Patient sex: F
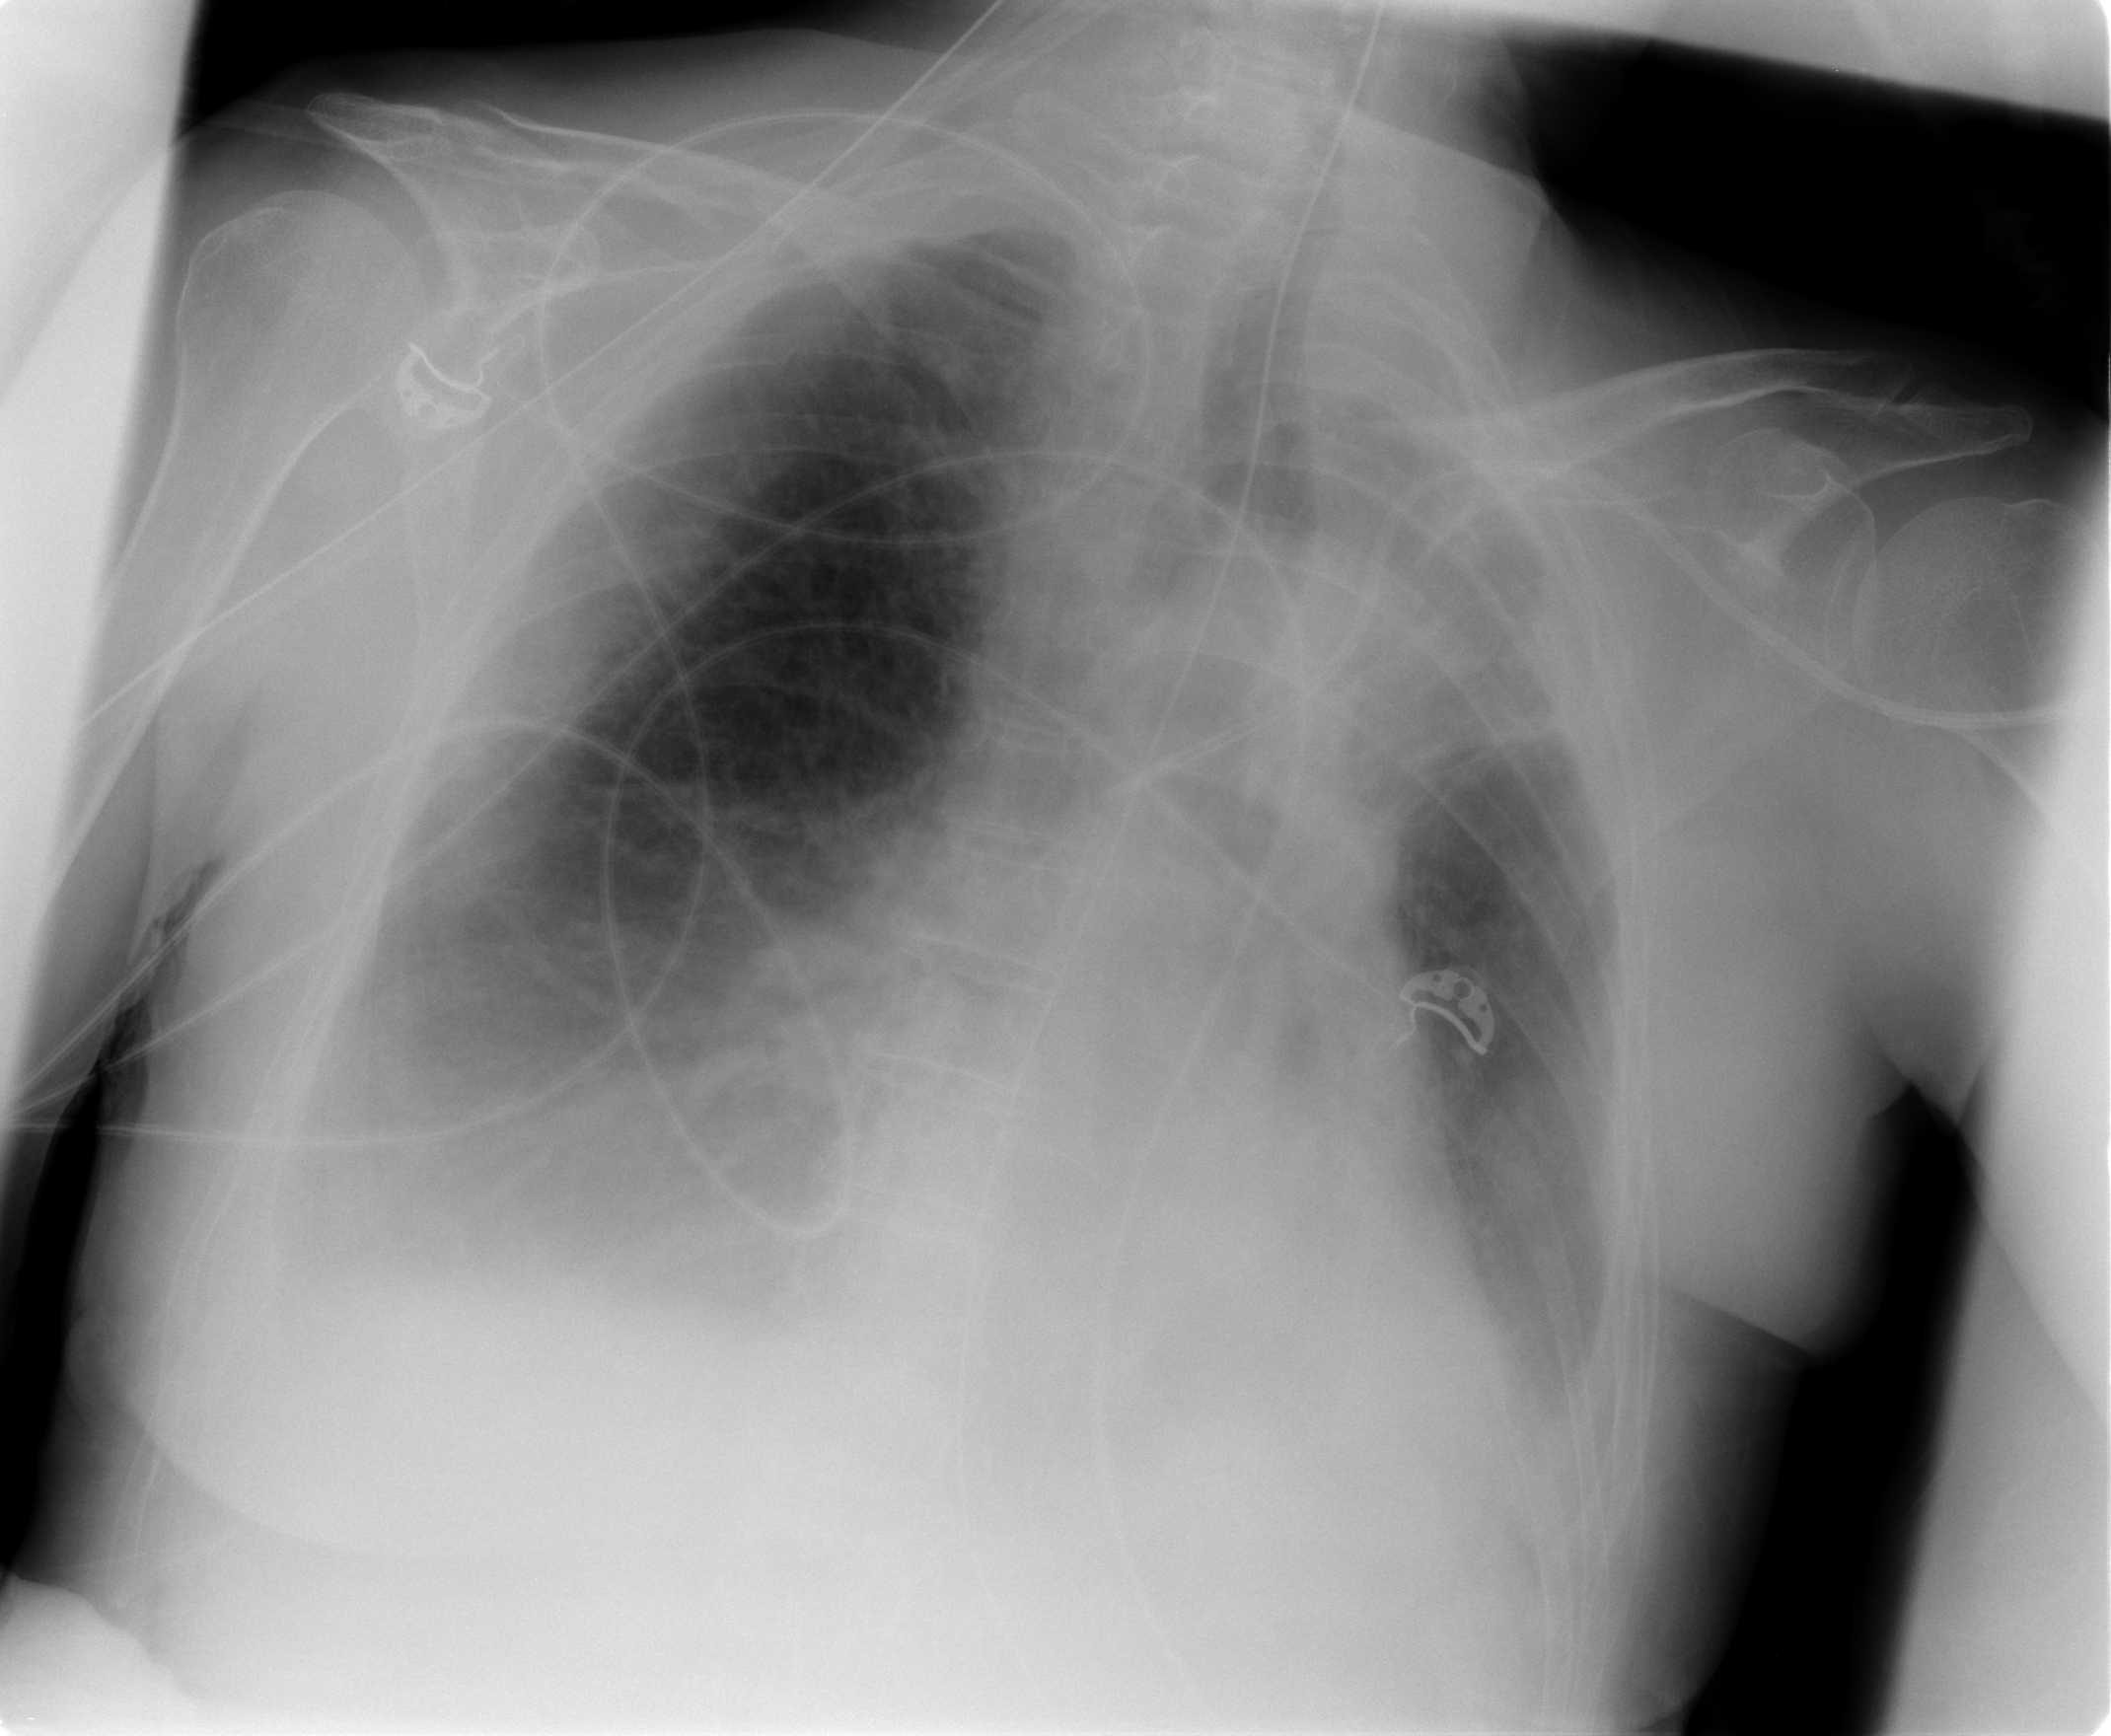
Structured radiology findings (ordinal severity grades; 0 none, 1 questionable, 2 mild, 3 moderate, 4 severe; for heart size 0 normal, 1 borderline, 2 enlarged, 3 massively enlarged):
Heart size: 0
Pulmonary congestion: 1
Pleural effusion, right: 2
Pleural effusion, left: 3
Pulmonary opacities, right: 0
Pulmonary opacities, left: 0
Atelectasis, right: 2
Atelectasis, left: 2